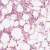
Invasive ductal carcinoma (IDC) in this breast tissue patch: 0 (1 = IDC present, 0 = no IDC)